Question: I am creating a highcharts. But when the chart finishes loading, i can see 3 buttons for context menu and only one of them functional. Please look at the image:
I have just included these script tags in the html:
src="http://code.highcharts.com/highcharts.js"
src="http://code.highcharts.com/modules/exporting.js"
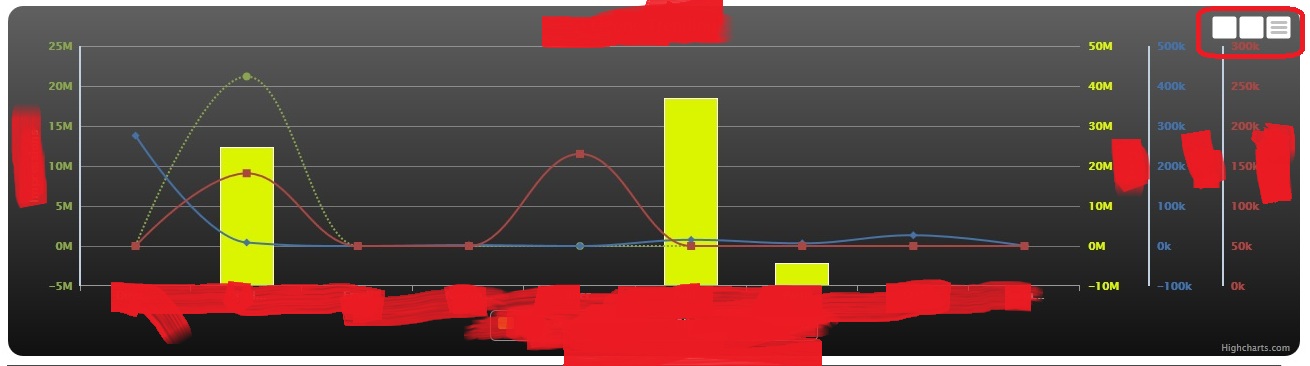
Answer: Try to add the exporting options :
'''
var chart1 = new Highcharts.Chart({
chart: {
// ...
},
exporting: {
buttons: {
contextButtons: {
enabled: false,
menuItems: null
}
},
enabled: true
},
// ...
'''
to your charts options. It seems that it could resolved your problem.
EDIT : I just editing the code, try it.